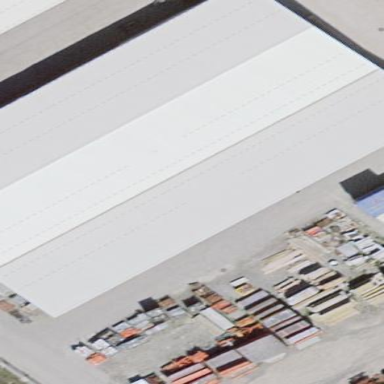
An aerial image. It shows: Industrial building.